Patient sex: M
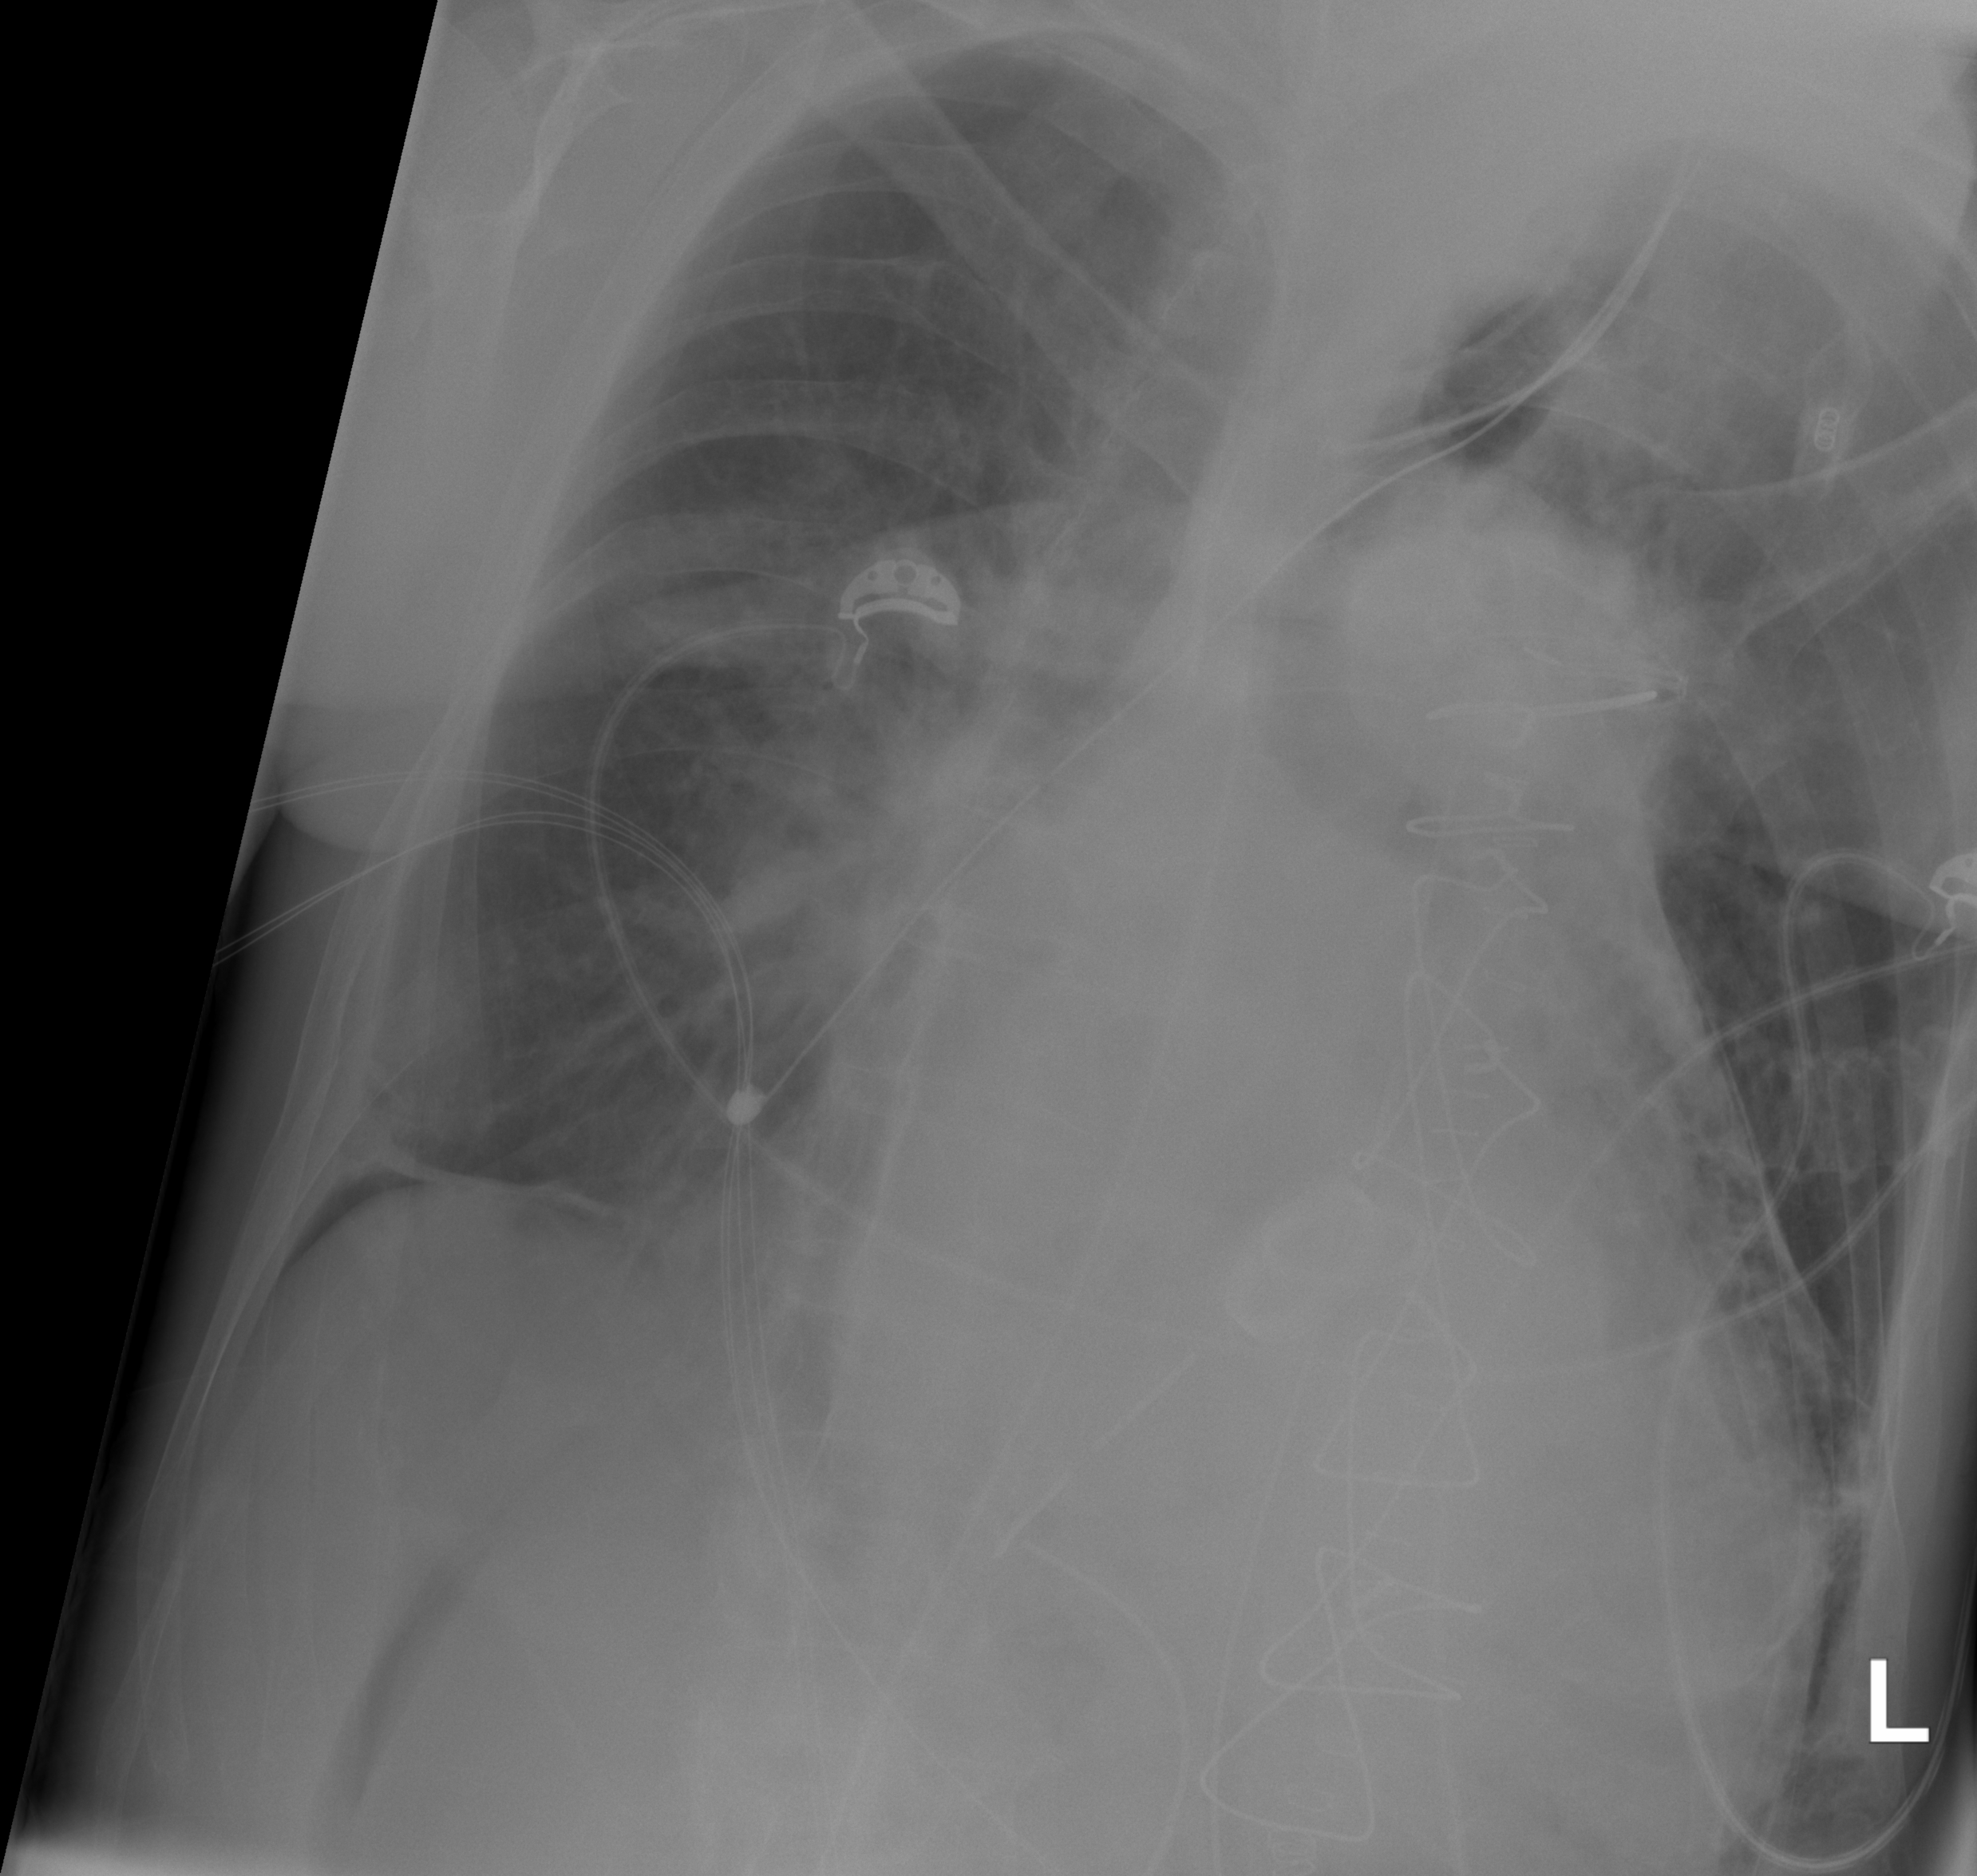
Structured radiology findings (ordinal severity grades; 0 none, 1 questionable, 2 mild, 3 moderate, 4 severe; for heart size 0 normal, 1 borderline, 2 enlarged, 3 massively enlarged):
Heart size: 2
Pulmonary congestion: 1
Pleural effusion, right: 2
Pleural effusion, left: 2
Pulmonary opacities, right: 2
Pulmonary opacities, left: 1
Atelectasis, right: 2
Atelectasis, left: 2